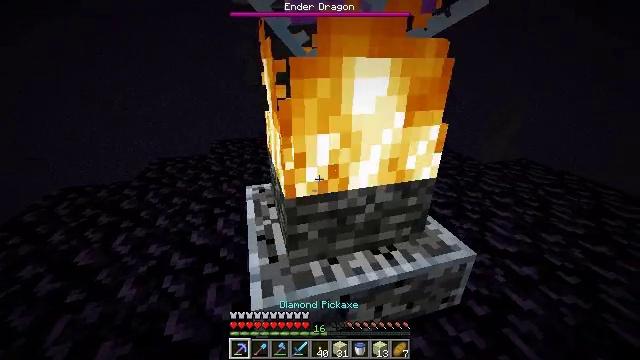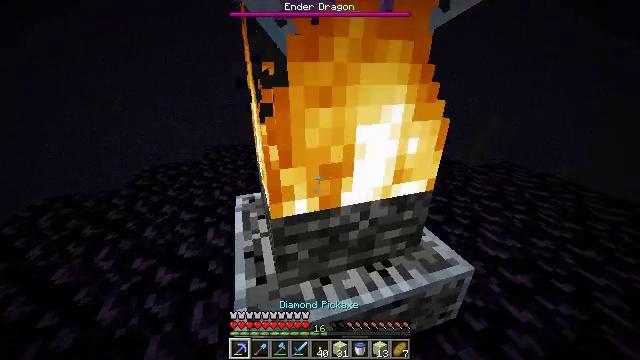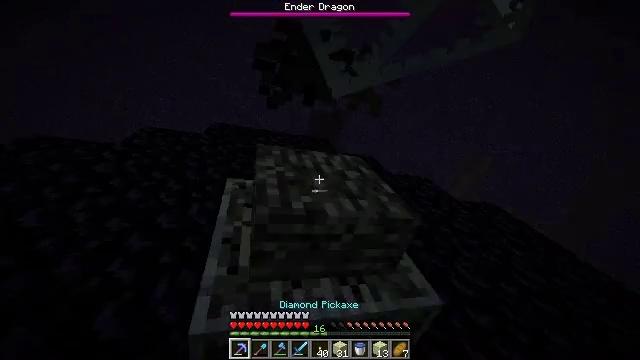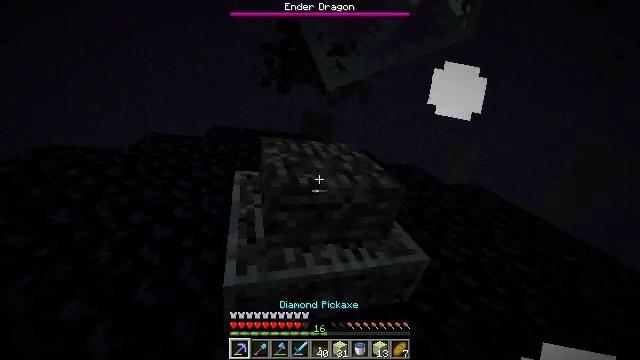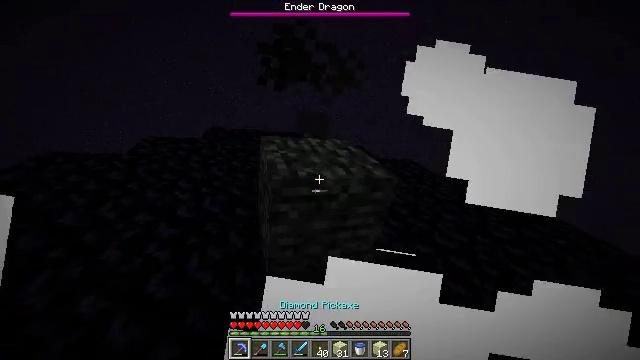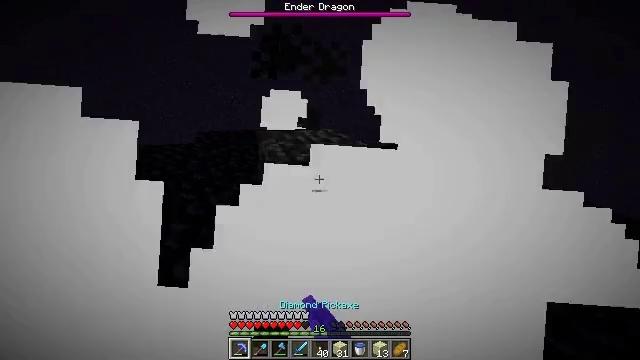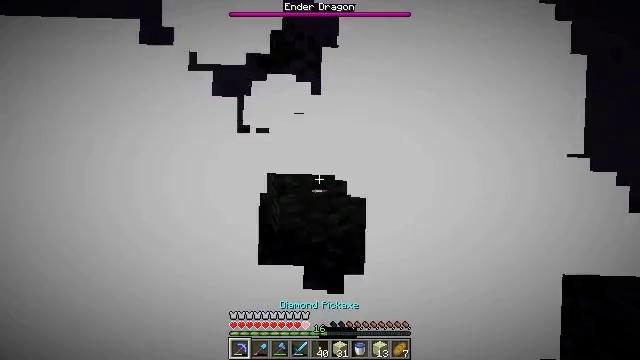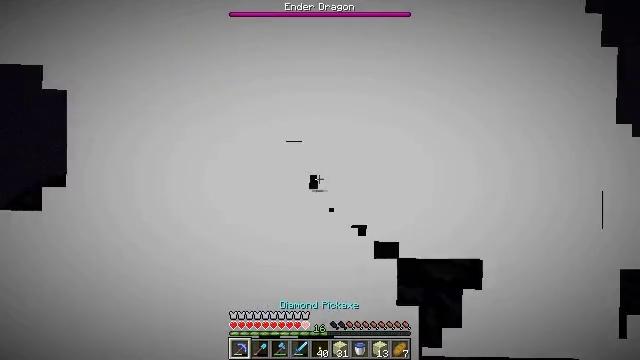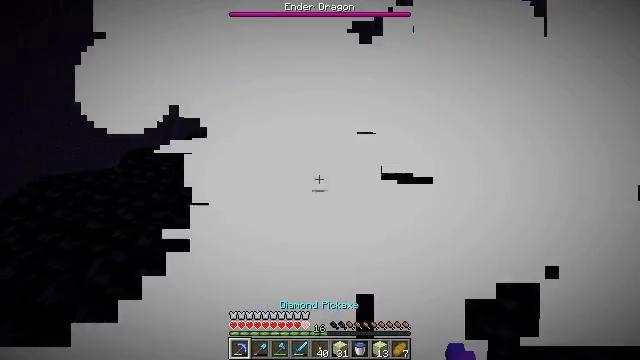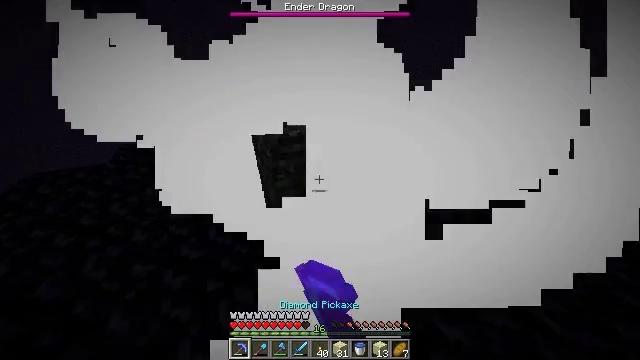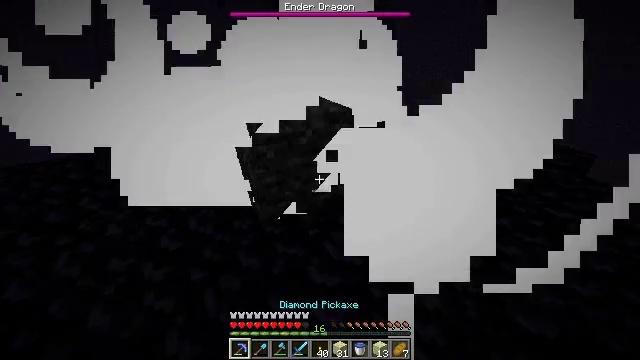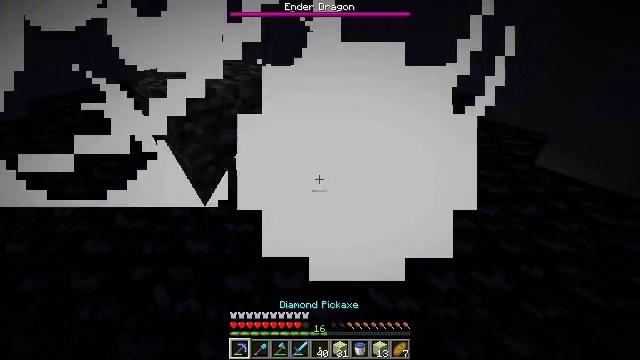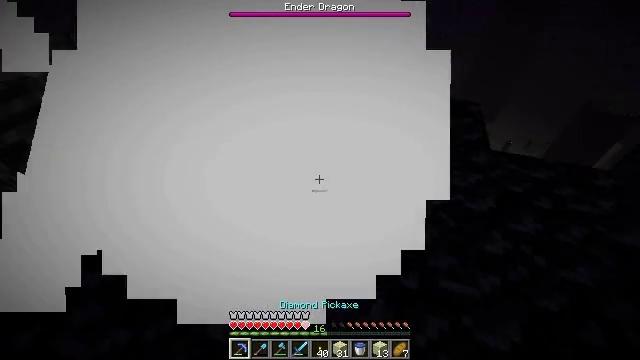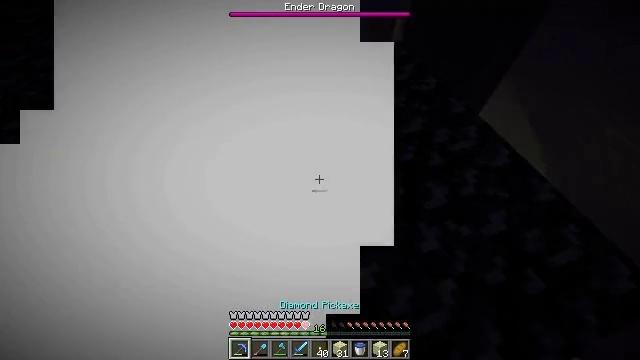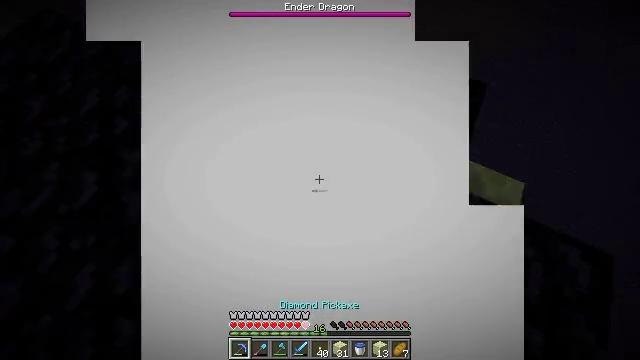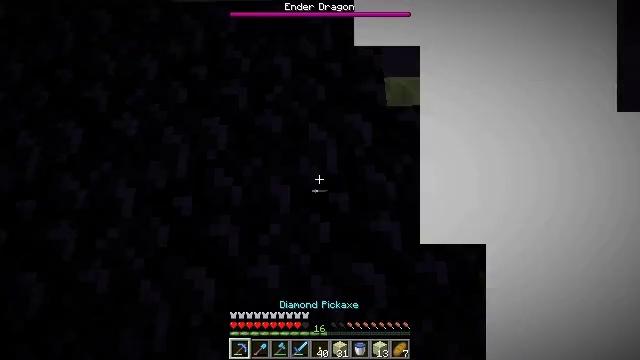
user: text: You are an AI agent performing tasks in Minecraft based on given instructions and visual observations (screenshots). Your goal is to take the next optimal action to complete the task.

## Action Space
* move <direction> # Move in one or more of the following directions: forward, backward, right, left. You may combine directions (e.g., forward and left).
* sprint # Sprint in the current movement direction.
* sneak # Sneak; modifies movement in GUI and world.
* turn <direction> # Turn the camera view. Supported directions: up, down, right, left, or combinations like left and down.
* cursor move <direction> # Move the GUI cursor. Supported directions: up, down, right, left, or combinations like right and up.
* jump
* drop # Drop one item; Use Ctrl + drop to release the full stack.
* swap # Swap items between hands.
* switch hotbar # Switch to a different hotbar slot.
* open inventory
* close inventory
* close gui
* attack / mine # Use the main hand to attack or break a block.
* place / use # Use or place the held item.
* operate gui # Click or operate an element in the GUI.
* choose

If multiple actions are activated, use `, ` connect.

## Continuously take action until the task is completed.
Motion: motion action
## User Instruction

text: Extract end stone with a pickaxe.
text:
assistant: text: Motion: move forward, turn right, attack / mine
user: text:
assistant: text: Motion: move forward, turn right, attack / mine
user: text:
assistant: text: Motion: turn right, attack / mine
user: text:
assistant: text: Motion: attack / mine
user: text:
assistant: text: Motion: attack / mine
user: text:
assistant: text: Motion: attack / mine
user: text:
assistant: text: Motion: attack / mine
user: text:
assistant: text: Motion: attack / mine
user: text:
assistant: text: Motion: turn down, attack / mine
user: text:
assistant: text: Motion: turn right and down
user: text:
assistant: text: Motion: turn right and down
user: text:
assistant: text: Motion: turn right and down
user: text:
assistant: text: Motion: turn right and down
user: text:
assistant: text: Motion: turn right and down
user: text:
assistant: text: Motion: turn right and down
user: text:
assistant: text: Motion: turn right and down
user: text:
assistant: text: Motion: turn right
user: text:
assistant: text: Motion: no_op
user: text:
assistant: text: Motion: no_op
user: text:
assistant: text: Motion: no_op
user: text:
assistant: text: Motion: turn right
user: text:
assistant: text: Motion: move forward, turn right
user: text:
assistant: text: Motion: move forward
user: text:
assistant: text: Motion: move forward, turn right
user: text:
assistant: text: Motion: move forward and move right
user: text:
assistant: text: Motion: move forward and move right
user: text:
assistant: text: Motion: move forward
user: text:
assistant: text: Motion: move forward
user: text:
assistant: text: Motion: move forward
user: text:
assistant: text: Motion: no_op